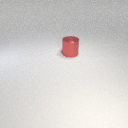
large red metal cylinder